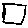
Label: square